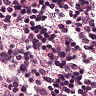
Metastatic tissue present: no